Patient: sex M, age 24
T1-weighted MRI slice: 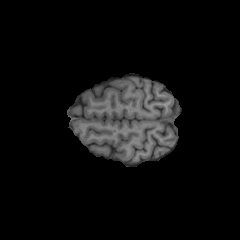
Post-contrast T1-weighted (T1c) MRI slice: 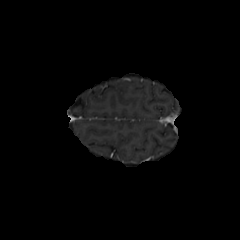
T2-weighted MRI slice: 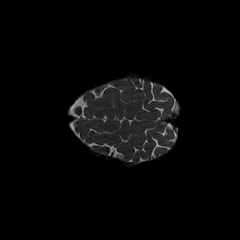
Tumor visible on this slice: no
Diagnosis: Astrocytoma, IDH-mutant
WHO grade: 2